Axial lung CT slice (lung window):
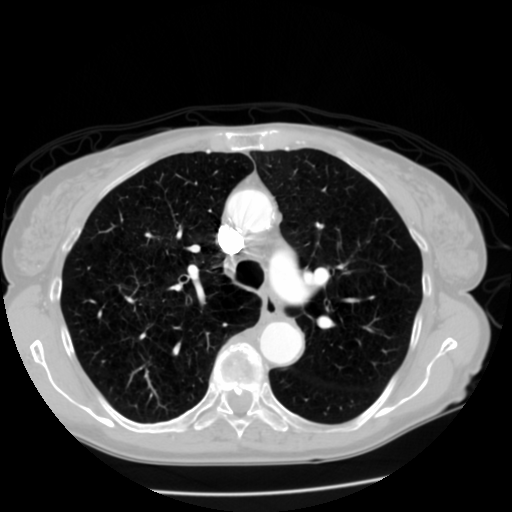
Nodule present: no